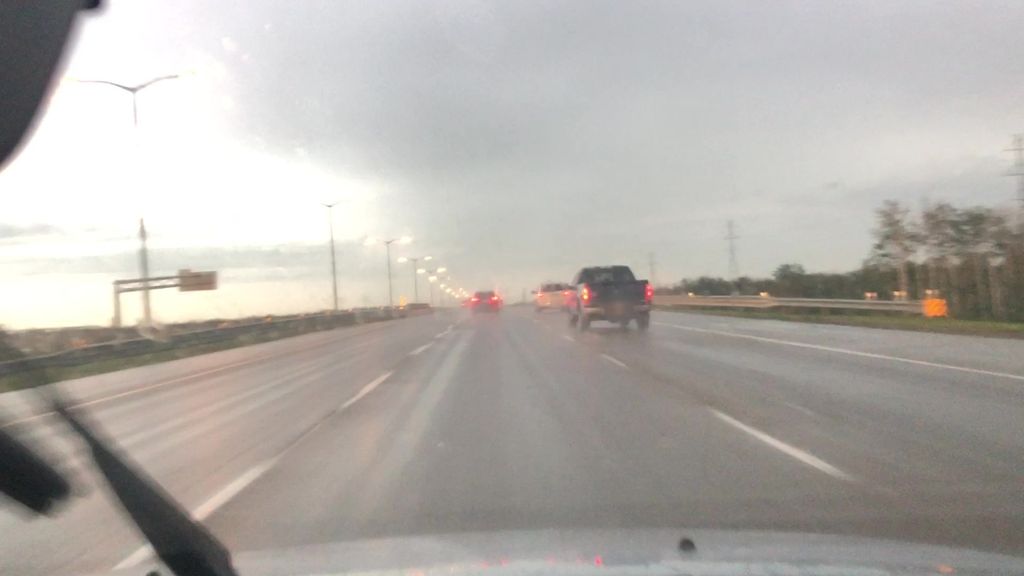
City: edmonton